Question: I'm creating a new enum:
'''
enum WState {SLEEPING=2, WAITING_FOR_DATA=3, SENDING=4, IDLE=5, ERROR=6};
'''
Then I'm trying to initialize a variable of that enum type to a default state straight after.
'''
WState CurrentState = WState::ERROR;
'''
I can't figure out the correct syntax or maybe I'm missing some vital keywords when searching for an answer. It says:
> data member initializer not allowed

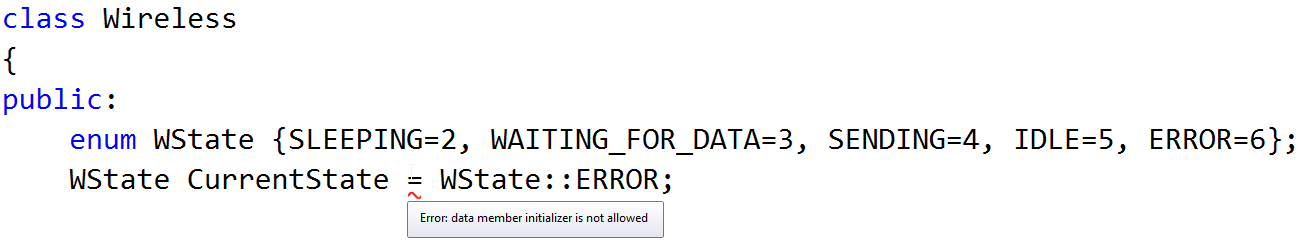
Answer: In C++11, what you are doing is allowed. In C++03, however, you have to perform the initialization in the class constructor (possibly in an initialization list, as shown below):
'''
class Wireless
{
public:
enum WState { /* ... */, ERROR = 6 };
WState CurrentState;
Wireless() : CurrentState(WState::ERROR)
{ /* ... */ }
// ...
};
'''